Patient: sex F, age 58
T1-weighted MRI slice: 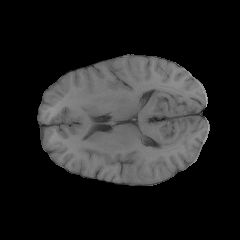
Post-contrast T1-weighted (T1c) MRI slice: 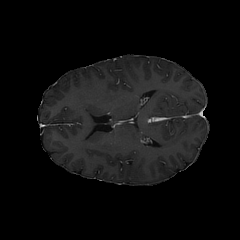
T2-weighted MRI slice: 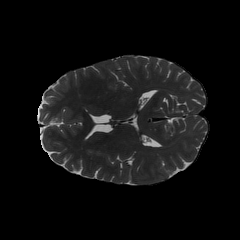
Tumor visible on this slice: no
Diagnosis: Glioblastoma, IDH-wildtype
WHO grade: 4